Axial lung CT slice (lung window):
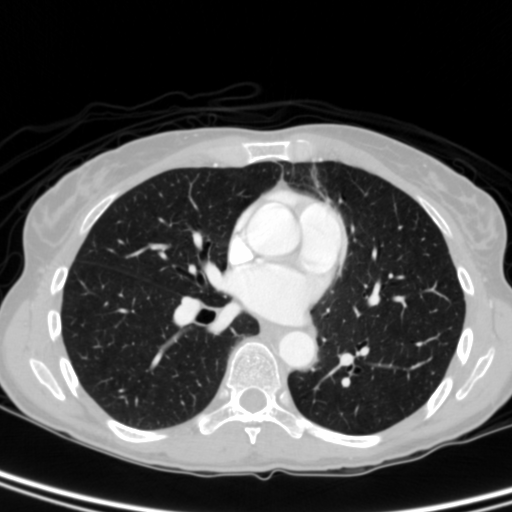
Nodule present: no